Question: I am using 'matplotlib' to graph a curve with a non-numeric x-axis. I would like there to be some space between the y-axis and the start of the plot.
This code implements a subplot with a gap (on the left) & a subplot with a gap using the set_xlim method (on the right). Why do my xticklabels no longer match the the markers in the subplot on the right?
Is there a better way to shift my plot away from the axis than using 'set_xlim'?
Note: The reason that I am using FigureCanvasAgg is because it is easy to stream this as a web request.
'''
from matplotlib.backends.backend_agg import FigureCanvasAgg as FigureCanvas
from matplotlib.figure import Figure
import math
def render_subplot(fig, parameters, xlim, ylim):
ax=fig.add_subplot(parameters)
labels = ['a', 'b', 'c', 'd', 'e', 'f', 'g', 'h', 'i', 'j']
x_range = range(10)
if xlim: ax.set_xlim(xlim)
if ylim: ax.set_ylim(ylim)
ax.plot(
x_range, [math.sin(x/3.0) for x in x_range], 'g^-',
x_range, [math.cos(x/3.0) for x in x_range], 'b^-',
)
ax.set_xticklabels(labels, rotation=45)
fig=Figure(figsize=(8,4))
fig.set_facecolor('white')
render_subplot(fig, 121, xlim=None, ylim=[-1.2, 1.2])
render_subplot(fig, 122, xlim=[-0.5, 12], ylim=[-1.2, 1.2])
fig.autofmt_xdate()
canvas=FigureCanvas(fig)
canvas.print_png(file('gap_at_axis_examples.png', 'wb'))
'''

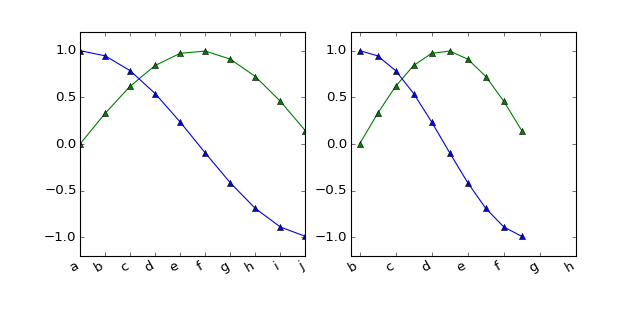
Answer: to get the 'xticks' on the integer values which I think you want, you can set 'xticks' just before you set the 'xticklabels'
You can use your 'x_range' to do this:
'''
ax.set_xticks(x_range)
'''